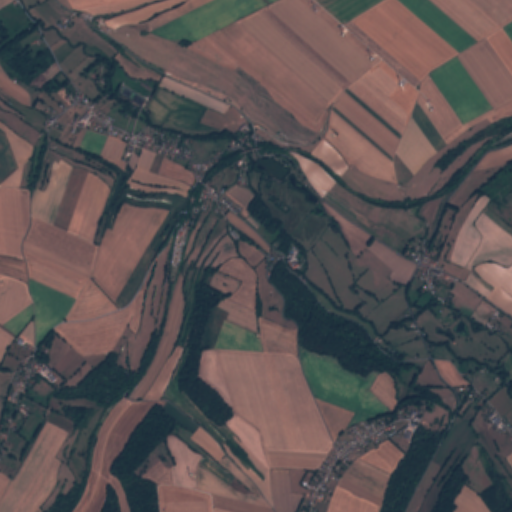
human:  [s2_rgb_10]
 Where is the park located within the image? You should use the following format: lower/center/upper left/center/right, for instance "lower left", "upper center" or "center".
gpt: The park is located in the lower right of the image.
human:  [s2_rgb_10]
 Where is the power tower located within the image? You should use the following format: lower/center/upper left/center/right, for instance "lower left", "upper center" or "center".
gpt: The power tower is located in the upper left of the image.
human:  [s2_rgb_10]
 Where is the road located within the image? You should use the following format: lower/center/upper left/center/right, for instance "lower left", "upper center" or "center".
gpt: There is no road in the image.